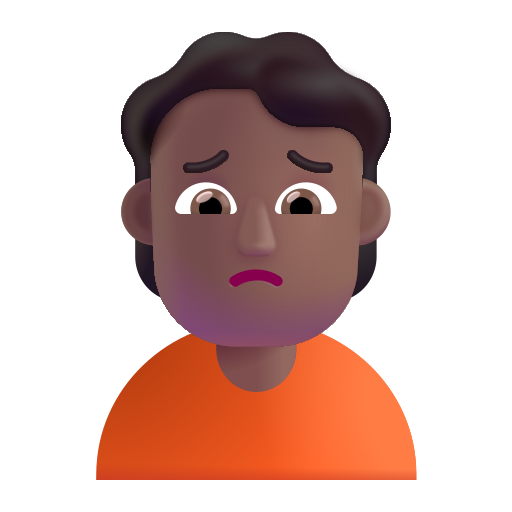
person frowning color  dark